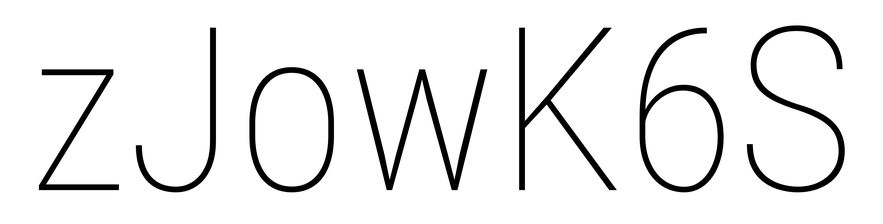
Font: Roboto_Condensed_Thin